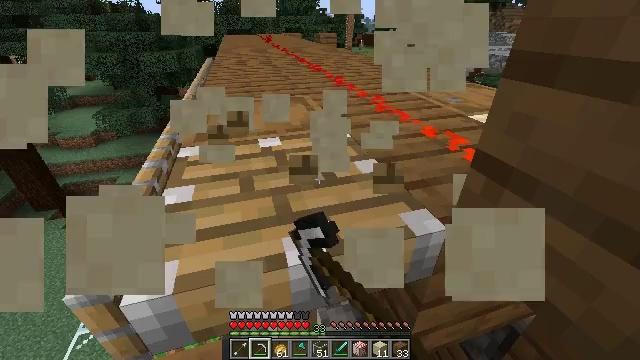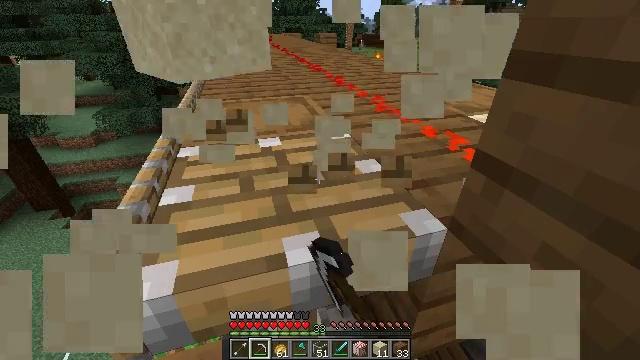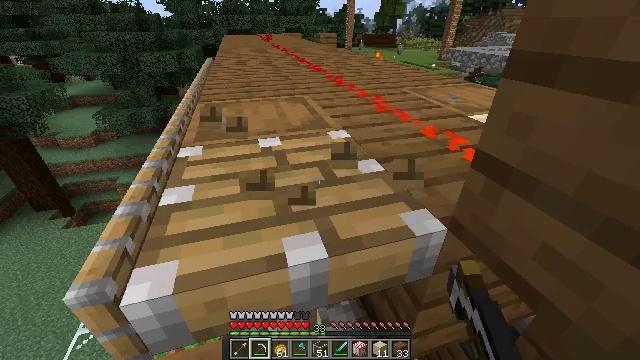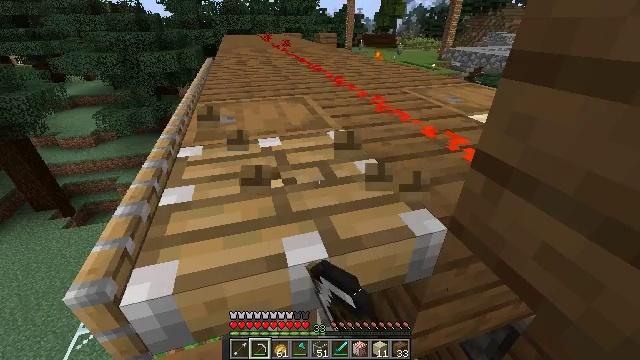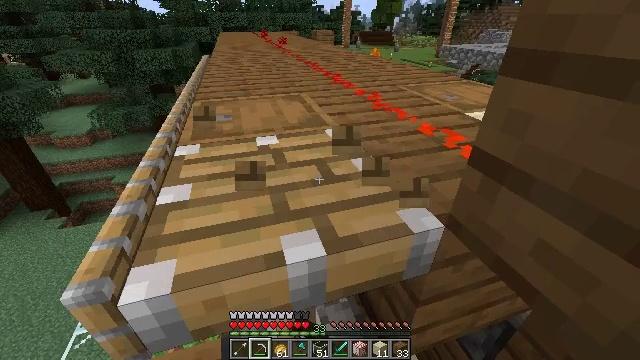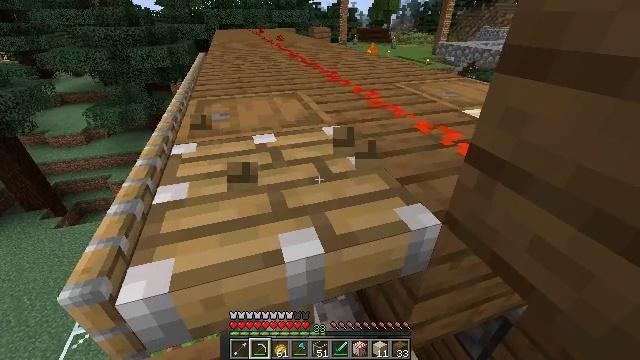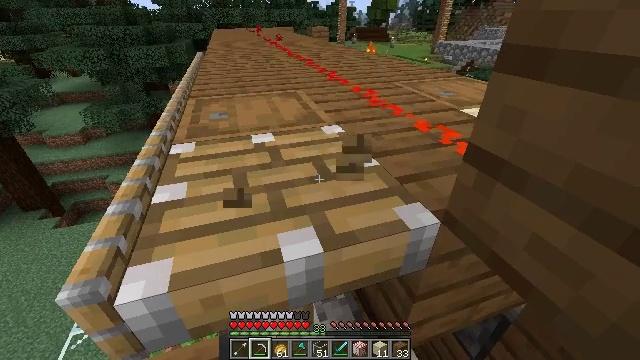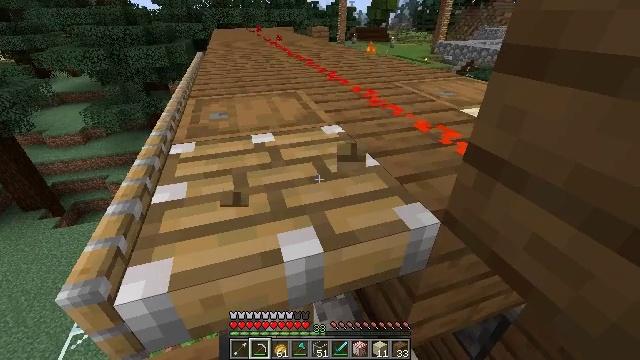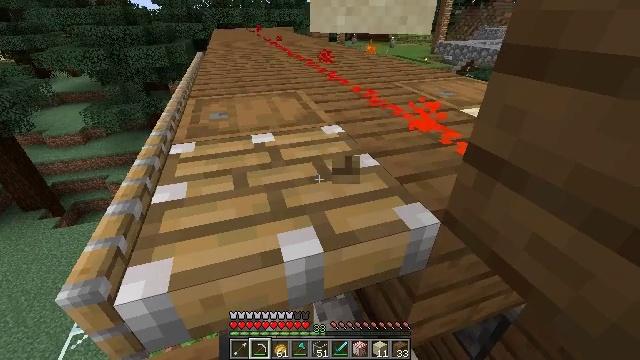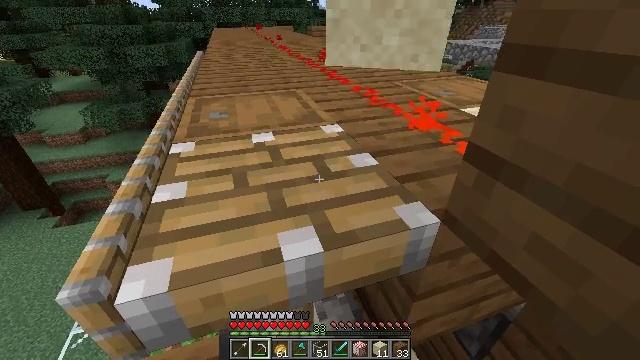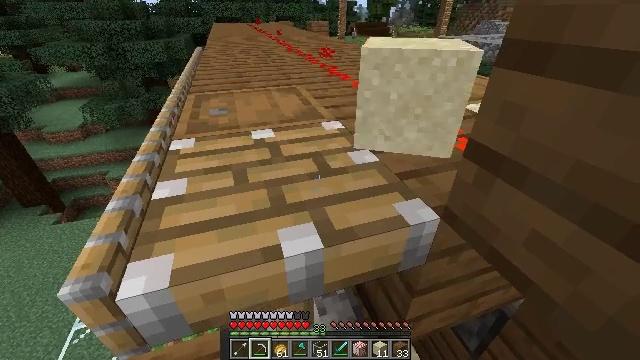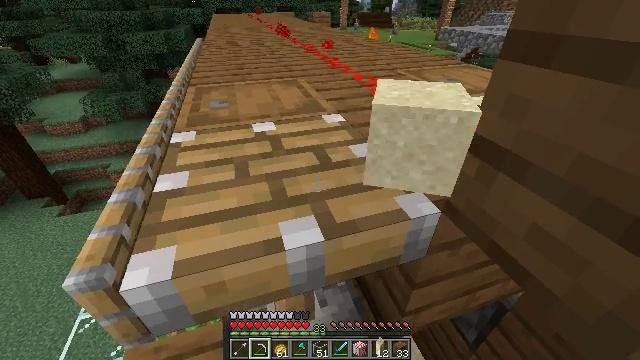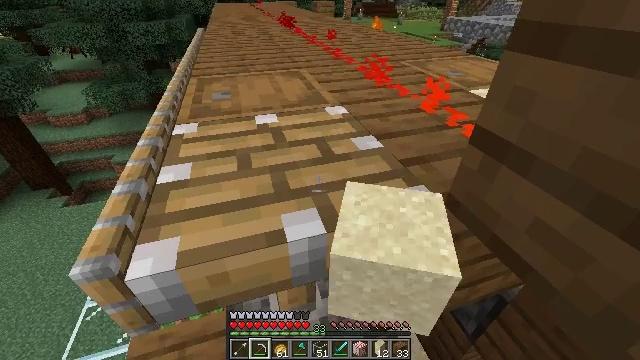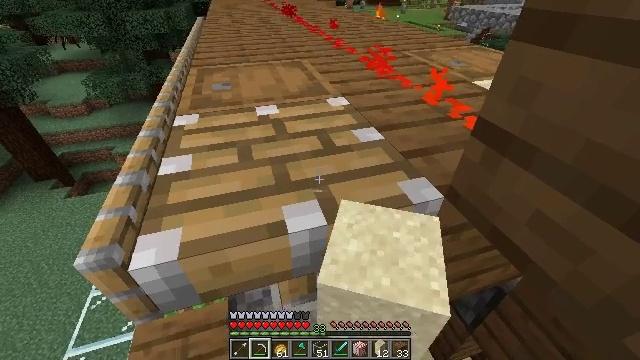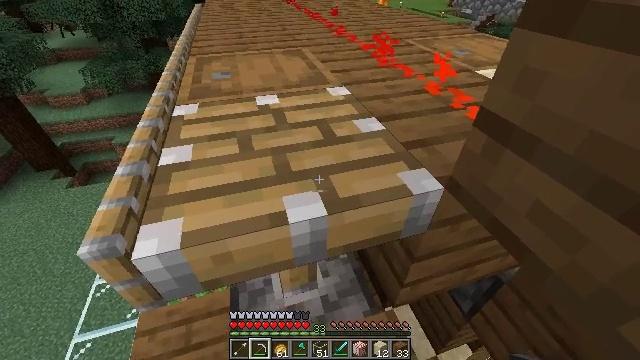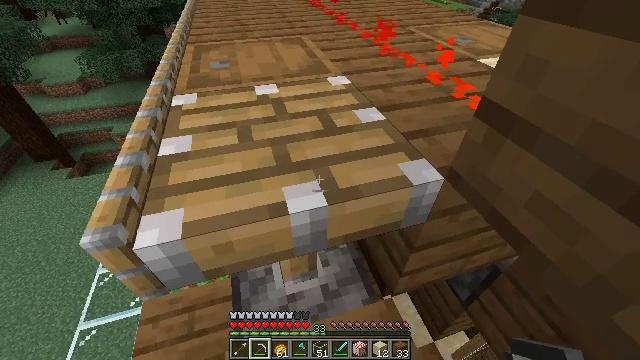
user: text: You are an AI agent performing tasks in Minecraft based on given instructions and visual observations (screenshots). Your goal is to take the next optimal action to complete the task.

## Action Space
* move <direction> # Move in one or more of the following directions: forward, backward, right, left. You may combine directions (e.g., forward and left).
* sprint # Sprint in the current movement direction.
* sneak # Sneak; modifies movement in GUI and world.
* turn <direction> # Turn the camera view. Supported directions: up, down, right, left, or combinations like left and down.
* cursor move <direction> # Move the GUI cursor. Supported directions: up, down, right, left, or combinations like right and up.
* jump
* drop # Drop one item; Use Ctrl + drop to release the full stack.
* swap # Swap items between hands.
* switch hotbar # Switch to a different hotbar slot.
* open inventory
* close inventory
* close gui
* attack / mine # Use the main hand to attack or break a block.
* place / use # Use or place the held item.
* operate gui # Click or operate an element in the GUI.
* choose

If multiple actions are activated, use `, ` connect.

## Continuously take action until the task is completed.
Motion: motion action
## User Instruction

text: Mine the piston head.
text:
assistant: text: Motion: attack / mine
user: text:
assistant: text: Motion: attack / mine
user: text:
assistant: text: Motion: attack / mine
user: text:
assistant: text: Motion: no_op
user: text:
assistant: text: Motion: no_op
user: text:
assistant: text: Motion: no_op
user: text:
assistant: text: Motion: no_op
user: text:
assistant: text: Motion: no_op
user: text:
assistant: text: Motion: no_op
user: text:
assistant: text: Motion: no_op
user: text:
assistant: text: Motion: turn down
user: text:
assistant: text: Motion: turn down
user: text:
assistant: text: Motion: turn down
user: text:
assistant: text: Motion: turn down
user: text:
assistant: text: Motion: turn down
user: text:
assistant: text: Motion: turn down
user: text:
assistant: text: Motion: turn down
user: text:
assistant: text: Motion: no_op
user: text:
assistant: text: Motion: no_op
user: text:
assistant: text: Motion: no_op
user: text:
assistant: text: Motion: no_op
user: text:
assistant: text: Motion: attack / mine
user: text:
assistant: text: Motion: attack / mine
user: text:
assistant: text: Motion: attack / mine
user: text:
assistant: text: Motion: attack / mine
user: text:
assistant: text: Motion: attack / mine
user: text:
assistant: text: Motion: attack / mine
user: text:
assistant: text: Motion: attack / mine
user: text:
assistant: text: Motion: attack / mine
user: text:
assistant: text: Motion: attack / mine